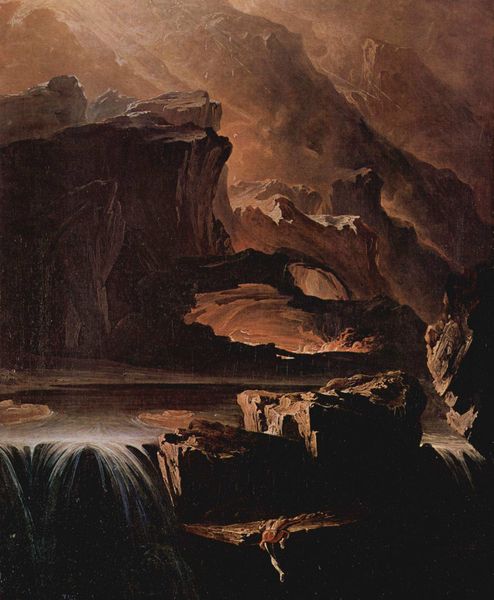
Titel: Sadak auf der Suche nach den Wassern des Vergessens
Künstler: John Martin
Standort: Southampton
Institution: Art Gallery
Schlagwörter: berg, blau, dunkel, felsen, feuer, gemälde, gestein, himmel, kampf, mann, schatten, wasser, weiß, wolken, fluss, grün, landschaft, ocker, see, braun, grau, hell, licht, nacht, orange, schwarz, rot, tier, weg, beige, malerei, mensch, stein, steine, tod, tot, öl, bach, natur, brücke, gewässer, sonne, dunkelheit, figur, person, england, höhle, traurig, wasserfall, bein, gischt, liegen, düster, abhang, berge, fels, gebirge, klippen, dunst, nebel, berglandschaft, schlucht, steil, rauh, romantik, strom, naturgewalt, stürmisch, turner, untergang, vorsprung, melancholisch, lciht, lichteinfall, abendrot, abendstimmung, leuchten, klippe, flucht, ruine, belichtung, strahlen, einöde, abgrund, gefahr, bedrohlich, ölmalerei, schein, gruft, dunke, hölle, teufel, karg, gefährlich, rotbraun, dramatisch, dramatik, fall, grotte, rötlich, diagonale, plateau, fließen, unheimlich, klettern, bergsee, bergbach, strömen, schroff, suche, kliff, martin, absturz, bergfluss, blödmann, felsmassiv, prometheus, klettert, hühle, landcshaft, flussstrom, luß, see felsen sturm schrecken kontrast wasser, krater, vulkan